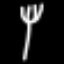
Label: fork